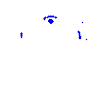
Particle: pion